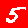
Digit: 5